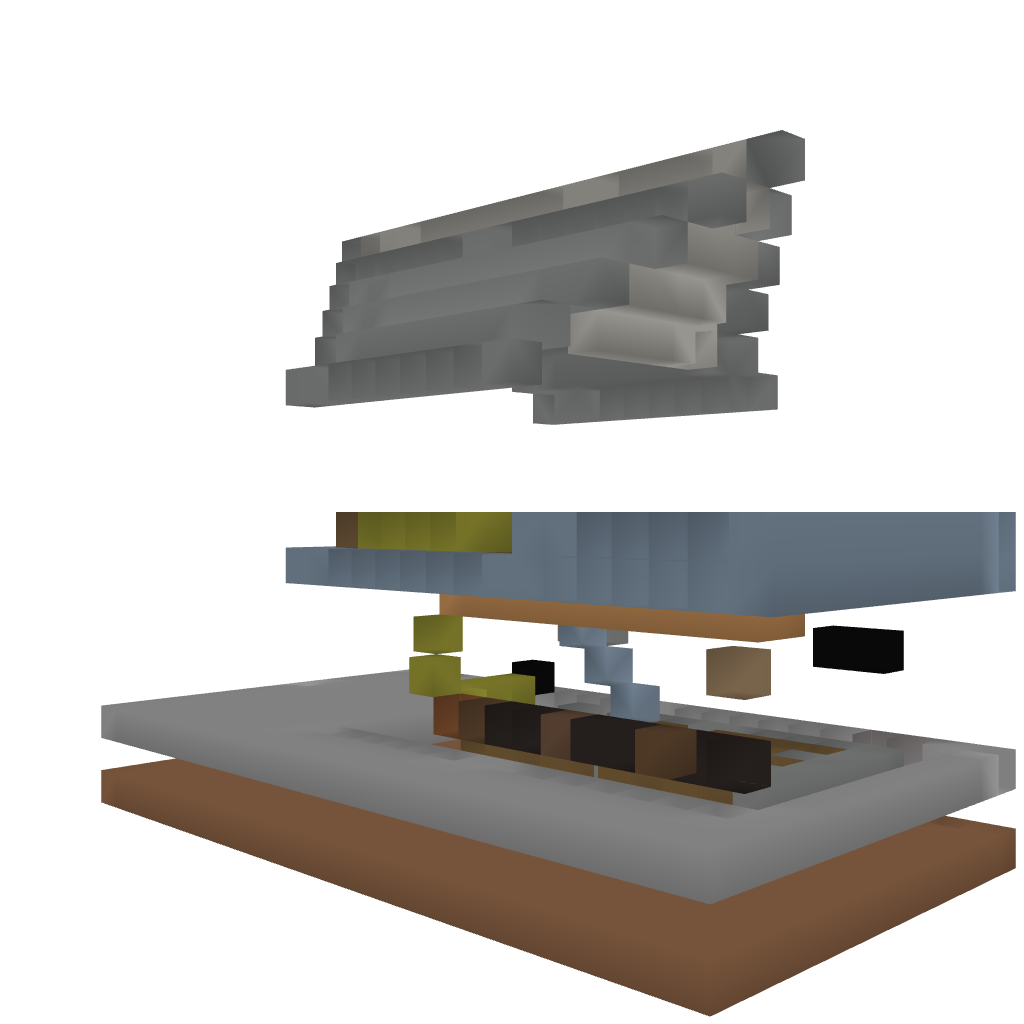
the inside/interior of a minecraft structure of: Cozy Little House